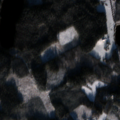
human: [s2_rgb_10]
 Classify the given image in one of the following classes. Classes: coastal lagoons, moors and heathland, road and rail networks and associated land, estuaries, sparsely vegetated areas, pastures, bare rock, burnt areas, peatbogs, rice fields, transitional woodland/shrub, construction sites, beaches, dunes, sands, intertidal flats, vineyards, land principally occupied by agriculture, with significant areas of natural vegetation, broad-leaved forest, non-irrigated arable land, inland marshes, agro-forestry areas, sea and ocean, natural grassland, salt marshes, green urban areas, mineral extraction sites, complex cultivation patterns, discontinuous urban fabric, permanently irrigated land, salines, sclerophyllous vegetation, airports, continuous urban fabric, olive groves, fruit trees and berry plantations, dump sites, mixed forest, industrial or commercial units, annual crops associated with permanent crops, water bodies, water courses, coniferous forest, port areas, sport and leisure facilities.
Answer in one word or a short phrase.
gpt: land principally occupied by agriculture, with significant areas of natural vegetation, coniferous forest, mixed forest, transitional woodland/shrub, water bodies